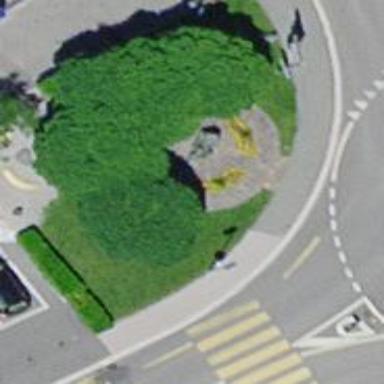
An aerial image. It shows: Bench.